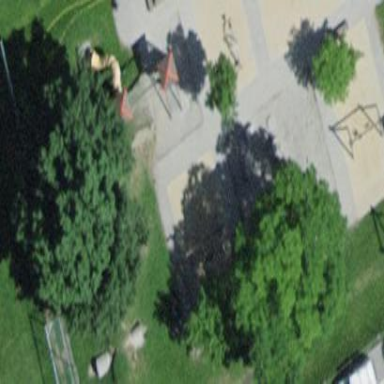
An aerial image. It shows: Playground area for leisure land.